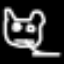
Label: frog